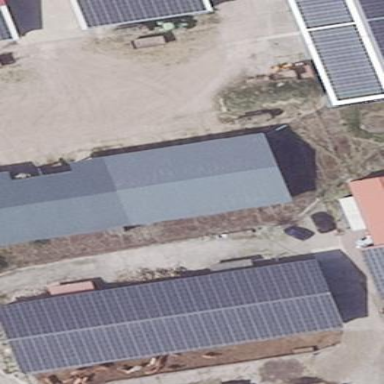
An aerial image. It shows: Gabled roof of grey-colored farm auxiliary building with its roof oriented along the structure.